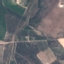
Land use / land cover class: PermanentCrop